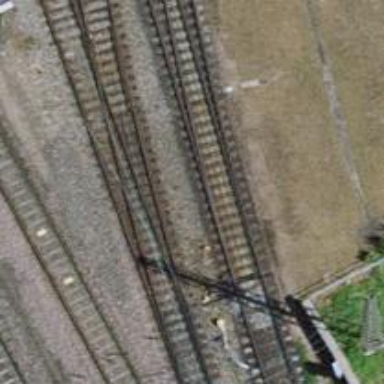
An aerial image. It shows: Railway switch with the turnout on the right side.